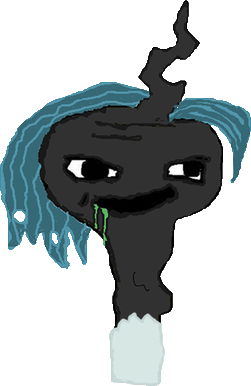
Label: 5_Brainlet